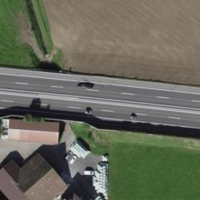
EUNIS habitat code: 57
Species observed at this site:
Milvus milvus